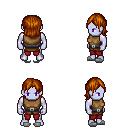
a pixel art fantasy rpg character, male body template, dark elf, purple skin, leather chest armor, red pants, brunette long bangs hairstyle, white slippers, four views (front, back, left, right), 2x2 character sprite sheet, small pixel art, hard edges, no anti-aliasing